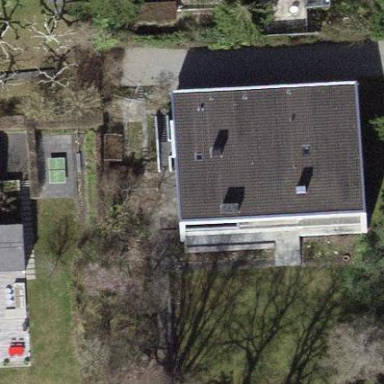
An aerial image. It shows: Residential building.